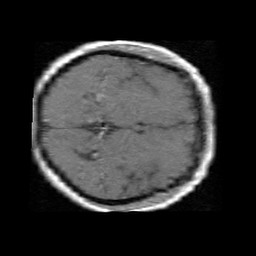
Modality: T1w
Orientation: axial
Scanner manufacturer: siemens
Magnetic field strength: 1.5 T
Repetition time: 0.645 s
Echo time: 0.012 s